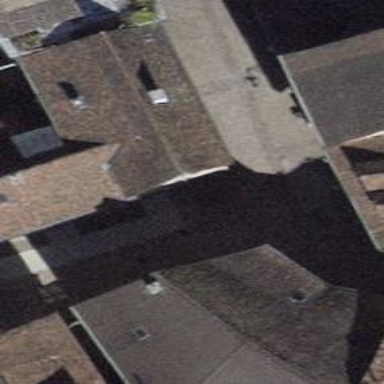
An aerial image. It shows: Building with tiled roof.